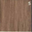
Piece: xx